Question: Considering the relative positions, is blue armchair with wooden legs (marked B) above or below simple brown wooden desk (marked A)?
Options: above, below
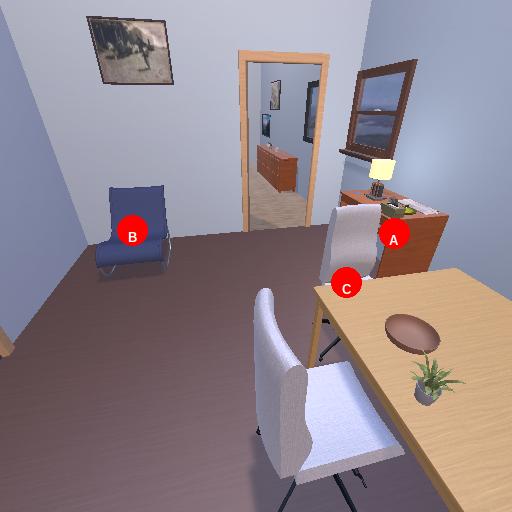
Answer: above